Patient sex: F
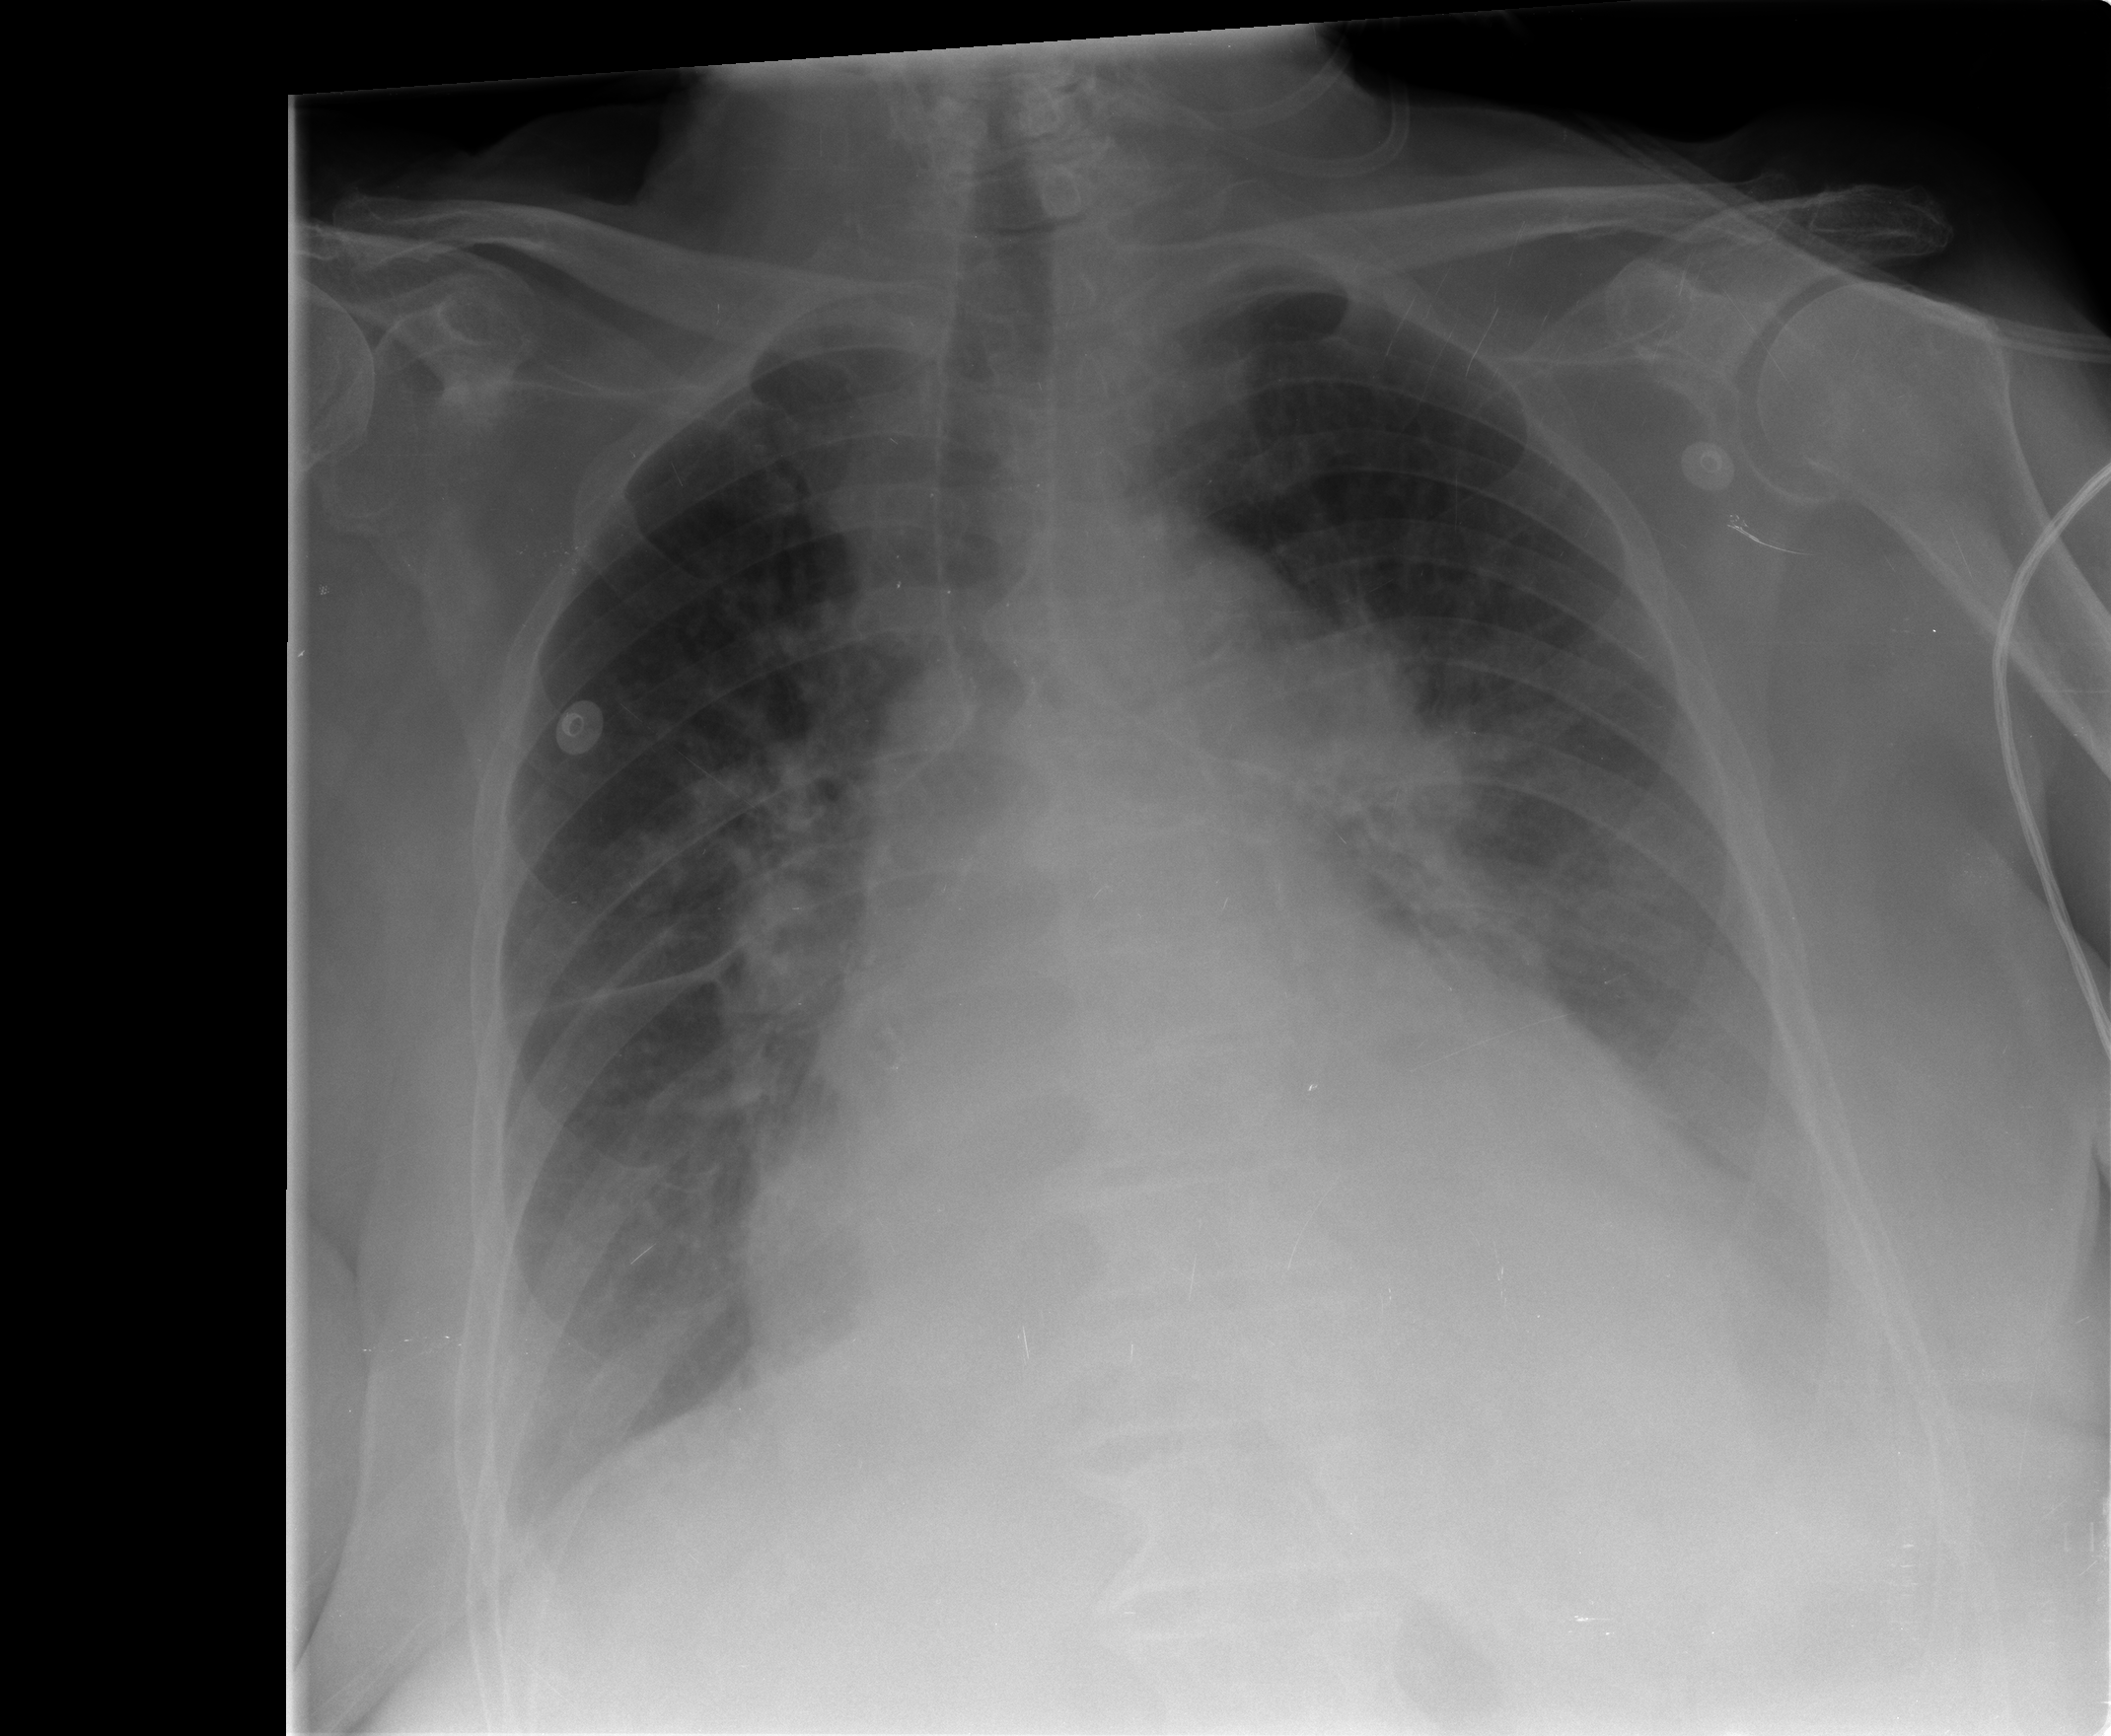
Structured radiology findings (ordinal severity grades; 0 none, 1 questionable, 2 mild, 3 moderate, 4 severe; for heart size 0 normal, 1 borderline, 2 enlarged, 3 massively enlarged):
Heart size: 3
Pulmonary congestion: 2
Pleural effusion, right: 2
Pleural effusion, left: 2
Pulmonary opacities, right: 0
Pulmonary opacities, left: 0
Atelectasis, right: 2
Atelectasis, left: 2